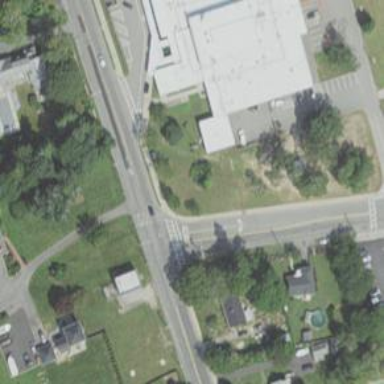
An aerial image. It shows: Stop road.